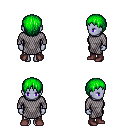
a pixel art fantasy rpg character, female body template, dark elf, purple skin, chain mail, metal pants, green plain hairstyle, maroon shoes, four views (front, back, left, right), 2x2 character sprite sheet, small pixel art, hard edges, no anti-aliasing